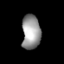
Tissue: lung
Cell type: Myeloid cells
Senescence score: 0.5415
Nuclear area (px): 623
Mean DAPI intensity: 152.514